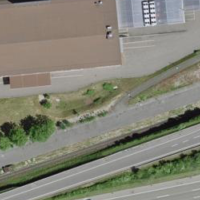
EUNIS habitat code: 57
Species observed at this site:
Sedum album